Question: How to convert a monochrome bmp image file (in my case 16*16 pixels) into binary format? This code reads the bitmap information. I have to store the pixel information into an array & it's not stored properly. I have shared the code
'''
#pragma pack(push, 1)
typedef struct BitMap
{
short Signature;
long Reserved1;
long Reserved2;
long DataOffSet;
long Size;
long Width;
long Height;
short Planes;
short BitsPerPixel;
long Compression;
long SizeImage;
long XPixelsPreMeter;
long YPixelsPreMeter;
long ColorsUsed;
long ColorsImportant;
long data[16];
}BitMap;
#pragma pack(pop)
'''
reading image file:
'''
struct BitMap source_info;
struct Pix source_pix;
FILE *fp;
FILE *Dfp;
Dfp=fopen("filename.bin","wb")
if(!(fp=fopen("filename.bmp","rb")))
{
printf(" can not open file");
exit(-1);
}
fread(&source_info, sizeof(source_info),1,fp);
printf("%d
",source_info.DataOffSet);
printf("%d
",source_info.Width*source_info.Height);
for(i=0;i<16;i++)
fprintf(Dfp,"%d ",source_info.data[i]);
'''
Observed output using hex editor is

Highlighted data i want to get stored in data array so that i can use it further in the code.
However output in filename.bin is
'''
0 <PHONE> 63 63 63 95 95 95
31 31 31 31 31 31 31 31
'''
I'm new to this field. Can someone help me out where i'm going wrong?
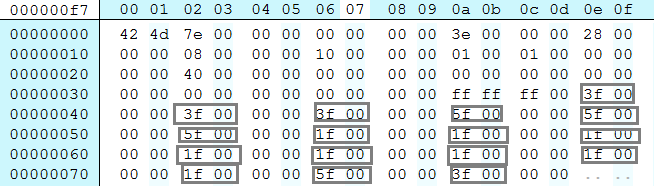
Answer: There's actually no problem with the data.
The problem is you're using the wrong way to print them.
Try replacing your code:
'''
printf("%d
",source_info.DataOffSet);
printf("%d
",source_info.Width*source_info.Height);
for(i=0;i<16;i++)
fprintf(Dfp,"%d ",source_info.data[i]);
'''
with this:
'''
printf("%x
",source_info.DataOffSet);
printf("%x
",source_info.Width*source_info.Height);
for(i=0;i<16;i++)
fprintf(Dfp,"%x ",source_info.data[i]);
'''
As '%d' is for signed decimals while '%x' is for hexadecimals. See the section of 'The conversion specifier' in <URL>
As you've posted your new questions in the comments:
> output in hex is 0x00 0xffffff 0x3f 0x3f 0x3f 0x5f 0x5f 0x5f 0x1f 0x1f 0x1f 0x1f 0x1f 0x1f 0x1f 0x1f Can u explain how the output is getting stored? I'm unable to get the same output - user2967899 7 mins ago
here's my edited answer.
Assumptions: your working platform is just as normal, on which size of 'short' is 2 bytes and of 'long' it's 4.
From definition of 'struct BitMap' we know the field 'data' is at its offset of 0x36. Comparing of the image we know the data shall be (in hexadecimal):
'''
data[0]: <PHONE>
data[1]: ffff ff00
......
'''
Then the result you got seems strange since 'data<URL>
As the hex-editor represents data in the real order of bytes, and I assume you're working with a little-endian machine (which most PC on this planet has), this order is just reversed of the real order of your data in 'long':
'''
/* data in C */
unsigned long x = 305419896; /* 305419896 == 0x12345678 */
/* arithmetically the four bytes in x: */
/* 0x12 0x34 0x56 0x78 */
/* the real order to be observed in a hex-editor due to endianess: */
/* 0x78 0x56 0x34 0x12 */
/* so this holds true in C: */
unsigned char *a = &x;
assert(a[0] == 0x78);
assert(a[1] == 0x56);
assert(a[2] == 0x34);
assert(a[3] == 0x12);
'''